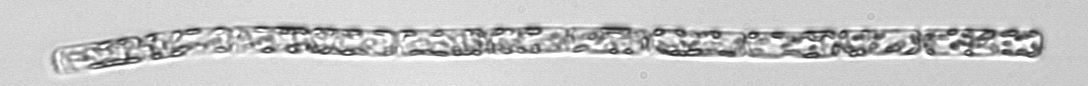
Label: Dactyliosolen_fragilissimus